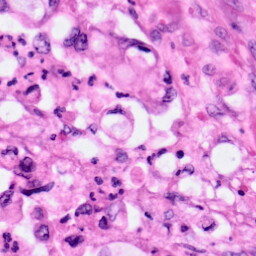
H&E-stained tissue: Pancreatic